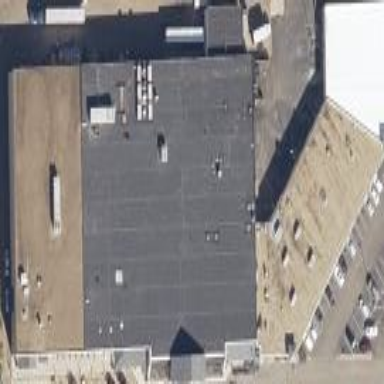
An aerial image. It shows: Commercial building.